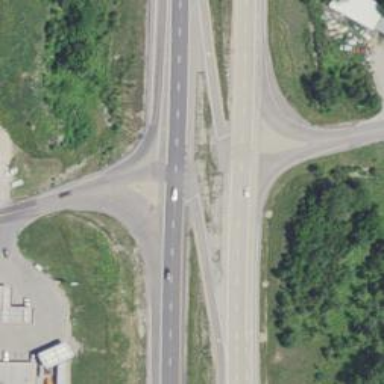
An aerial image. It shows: Trunk link highway.